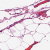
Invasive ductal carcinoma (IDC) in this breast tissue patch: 0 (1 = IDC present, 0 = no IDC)